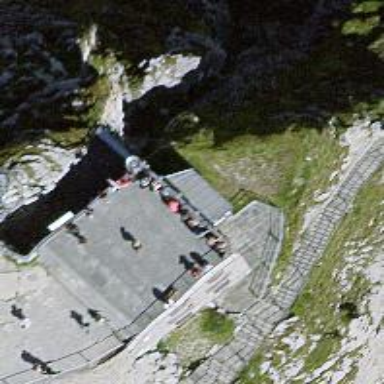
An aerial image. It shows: Viewpoint popular for tourists.